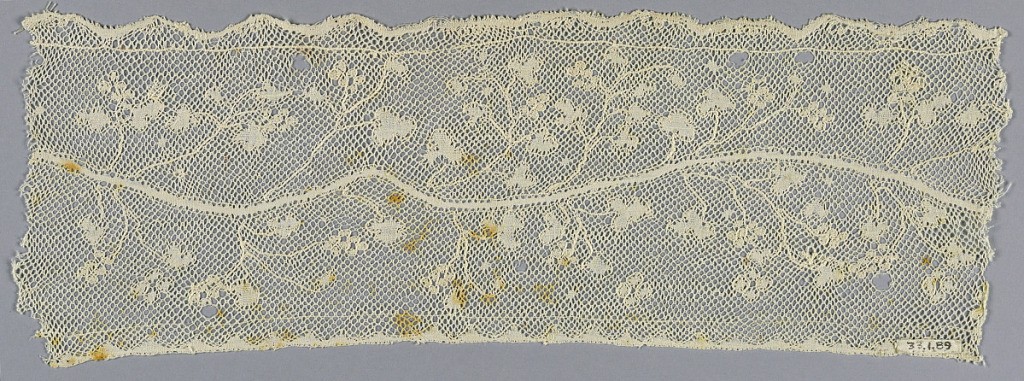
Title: Fragment
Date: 18th century
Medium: linen Technique: bobbin lace made in Lille style with heavy outline thread
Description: Delicate grape-vine pattern, pin ground.